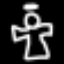
Label: angel